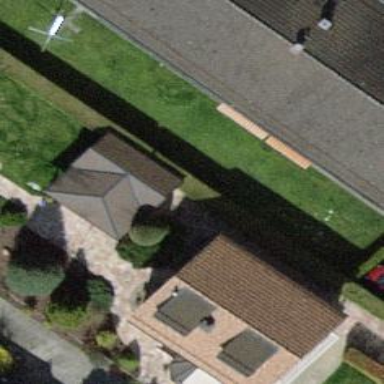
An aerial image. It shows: Shed building.